Question: I got some strange behavior of combined generate_series. In 2 different polygons that I tried to fill with a grid, one grid was much rarer:

The query was like this:
'''
SELECT
osm_id ,
generate_series(floor(st_xmin(way))::int, ceiling(st_xmax(way))::int, 150) x,
generate_series(floor(st_ymin(way))::int, ceiling(st_ymax(way))::int, 150) y
from osm_polygon
order by osm_id, x, y;
'''
I tried tracing the problem, and just entered min/max coordinates. Generate series from min/max values create correct number of values: 9 and 12 rows respectively.
'''
=> select generate_series(<PHONE>, <PHONE>, 150) x;
x
---------
<PHONE>
<PHONE>
<PHONE>
<PHONE>
<PHONE>
<PHONE>
<PHONE>
<PHONE>
<PHONE>
<PHONE>
<PHONE>
<PHONE>
(12 rows)
=> select generate_series(<PHONE>, <PHONE>, 150) y order by y;
y
---------
<PHONE>
<PHONE>
<PHONE>
<PHONE>
<PHONE>
<PHONE>
<PHONE>
<PHONE>
<PHONE>
(9 rows)
'''
Combined, they should make 108 rows, right? No, only 36 rows:
'''
=> select generate_series(<PHONE>, <PHONE>, 150) x, generate_series(<PHONE>, <PHONE>, 150) y order by x, y;
x | y
---------+---------
<PHONE> | <PHONE>
<PHONE> | <PHONE>
<PHONE> | <PHONE>
<PHONE> | <PHONE>
<PHONE> | <PHONE>
<PHONE> | <PHONE>
<PHONE> | <PHONE>
<PHONE> | <PHONE>
<PHONE> | <PHONE>
<PHONE> | <PHONE>
<PHONE> | <PHONE>
<PHONE> | <PHONE>
<PHONE> | <PHONE>
<PHONE> | <PHONE>
<PHONE> | <PHONE>
<PHONE> | <PHONE>
<PHONE> | <PHONE>
<PHONE> | <PHONE>
<PHONE> | <PHONE>
<PHONE> | <PHONE>
<PHONE> | <PHONE>
<PHONE> | <PHONE>
<PHONE> | <PHONE>
<PHONE> | <PHONE>
<PHONE> | <PHONE>
<PHONE> | <PHONE>
<PHONE> | <PHONE>
<PHONE> | <PHONE>
<PHONE> | <PHONE>
<PHONE> | <PHONE>
<PHONE> | <PHONE>
<PHONE> | <PHONE>
<PHONE> | <PHONE>
<PHONE> | <PHONE>
<PHONE> | <PHONE>
<PHONE> | <PHONE>
(36 rows)
'''
Brute force actually does work here:
'''
with a as (select generate_series(<PHONE>, <PHONE>, 150) x),
b as (select generate_series(<PHONE>, <PHONE>, 150) y)
select x, y from a, b;
'''
Makes 108 rows. Fine, except queries get more complex.
Why so?
Postgres version is 9.1
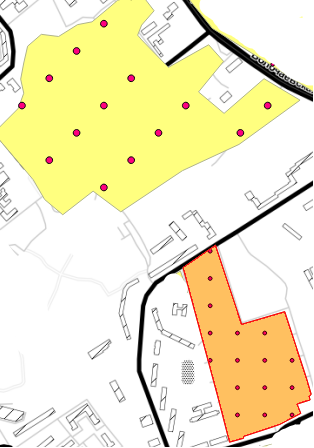
Answer: It's a quirk of how multiple set-returning functions are executed when invoked in the 'SELECT'-list. You expect the result to be the cross product of the two, but that's not how it works. It's actually the lowest common multiple of the rowcounts of the two.
See:
- <URL>
Compare:
'''
test=> SELECT generate_series(1,3) aval, generate_series(1,4) bval;
aval | bval
------+------
1 | 1
2 | 2
3 | 3
1 | 4
2 | 1
3 | 2
1 | 3
2 | 4
3 | 1
1 | 2
2 | 3
3 | 4
(12 rows)
test=> SELECT generate_series(1,3) aval, generate_series(1,3) bval;
aval | bval
------+------
1 | 1
2 | 2
3 | 3
(3 rows)
'''
For this reason, on PostgreSQL 9.2 and above you should use 'LATERAL' queries where you invoke set-returning functions in the 'FROM' clause:
'''
test=> SELECT aval, bval FROM generate_series(1,3) aval CROSS JOIN LATERAL generate_series(1,3) bval;
aval | bval
------+------
1 | 1
1 | 2
1 | 3
2 | 1
2 | 2
2 | 3
3 | 1
3 | 2
3 | 3
(9 rows)
test=> SELECT aval, bval FROM generate_series(1,3) aval CROSS JOIN LATERAL generate_series(1,4) bval;
aval | bval
------+------
1 | 1
1 | 2
1 | 3
1 | 4
2 | 1
2 | 2
2 | 3
2 | 4
3 | 1
3 | 2
3 | 3
3 | 4
(12 rows)
'''
On older versions you can use a subquery-in-FROM to avoid having multiple SRFs in a SELECT term:
'''
test=> SELECT generate_series(1,3) aval, bval FROM (SELECT generate_series(1,4)) AS x(bval);
aval | bval
------+------
1 | 1
2 | 1
3 | 1
1 | 2
2 | 2
3 | 2
1 | 3
2 | 3
3 | 3
1 | 4
2 | 4
3 | 4
(12 rows)
'''